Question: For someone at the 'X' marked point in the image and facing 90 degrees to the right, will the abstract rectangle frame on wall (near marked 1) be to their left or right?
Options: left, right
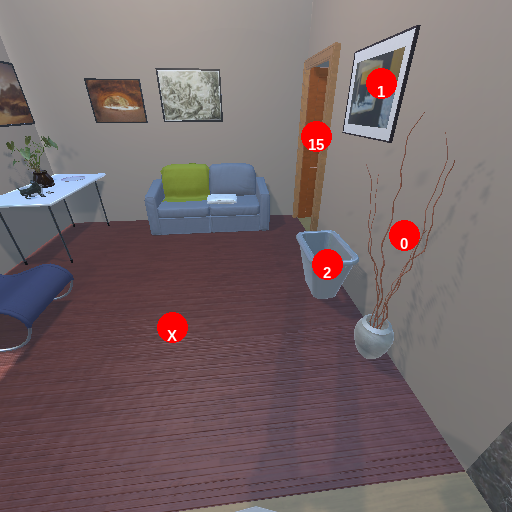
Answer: left